Field crop: maize
Growth stage: 2
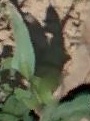
Species: maize